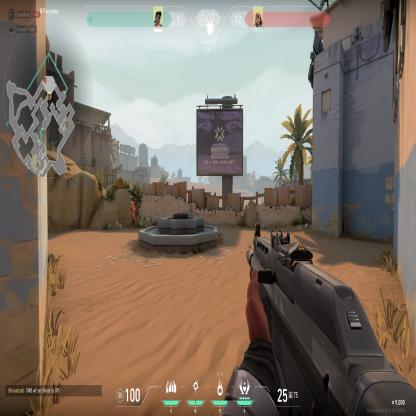
Label: enemy